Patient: sex M, age 71
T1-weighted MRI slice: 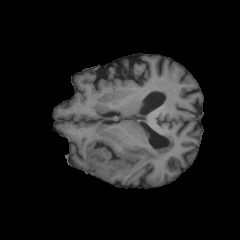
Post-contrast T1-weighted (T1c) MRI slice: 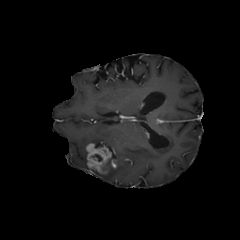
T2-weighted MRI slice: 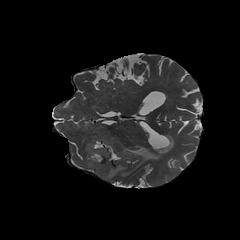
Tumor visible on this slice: yes
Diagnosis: Glioblastoma, IDH-wildtype
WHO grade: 4